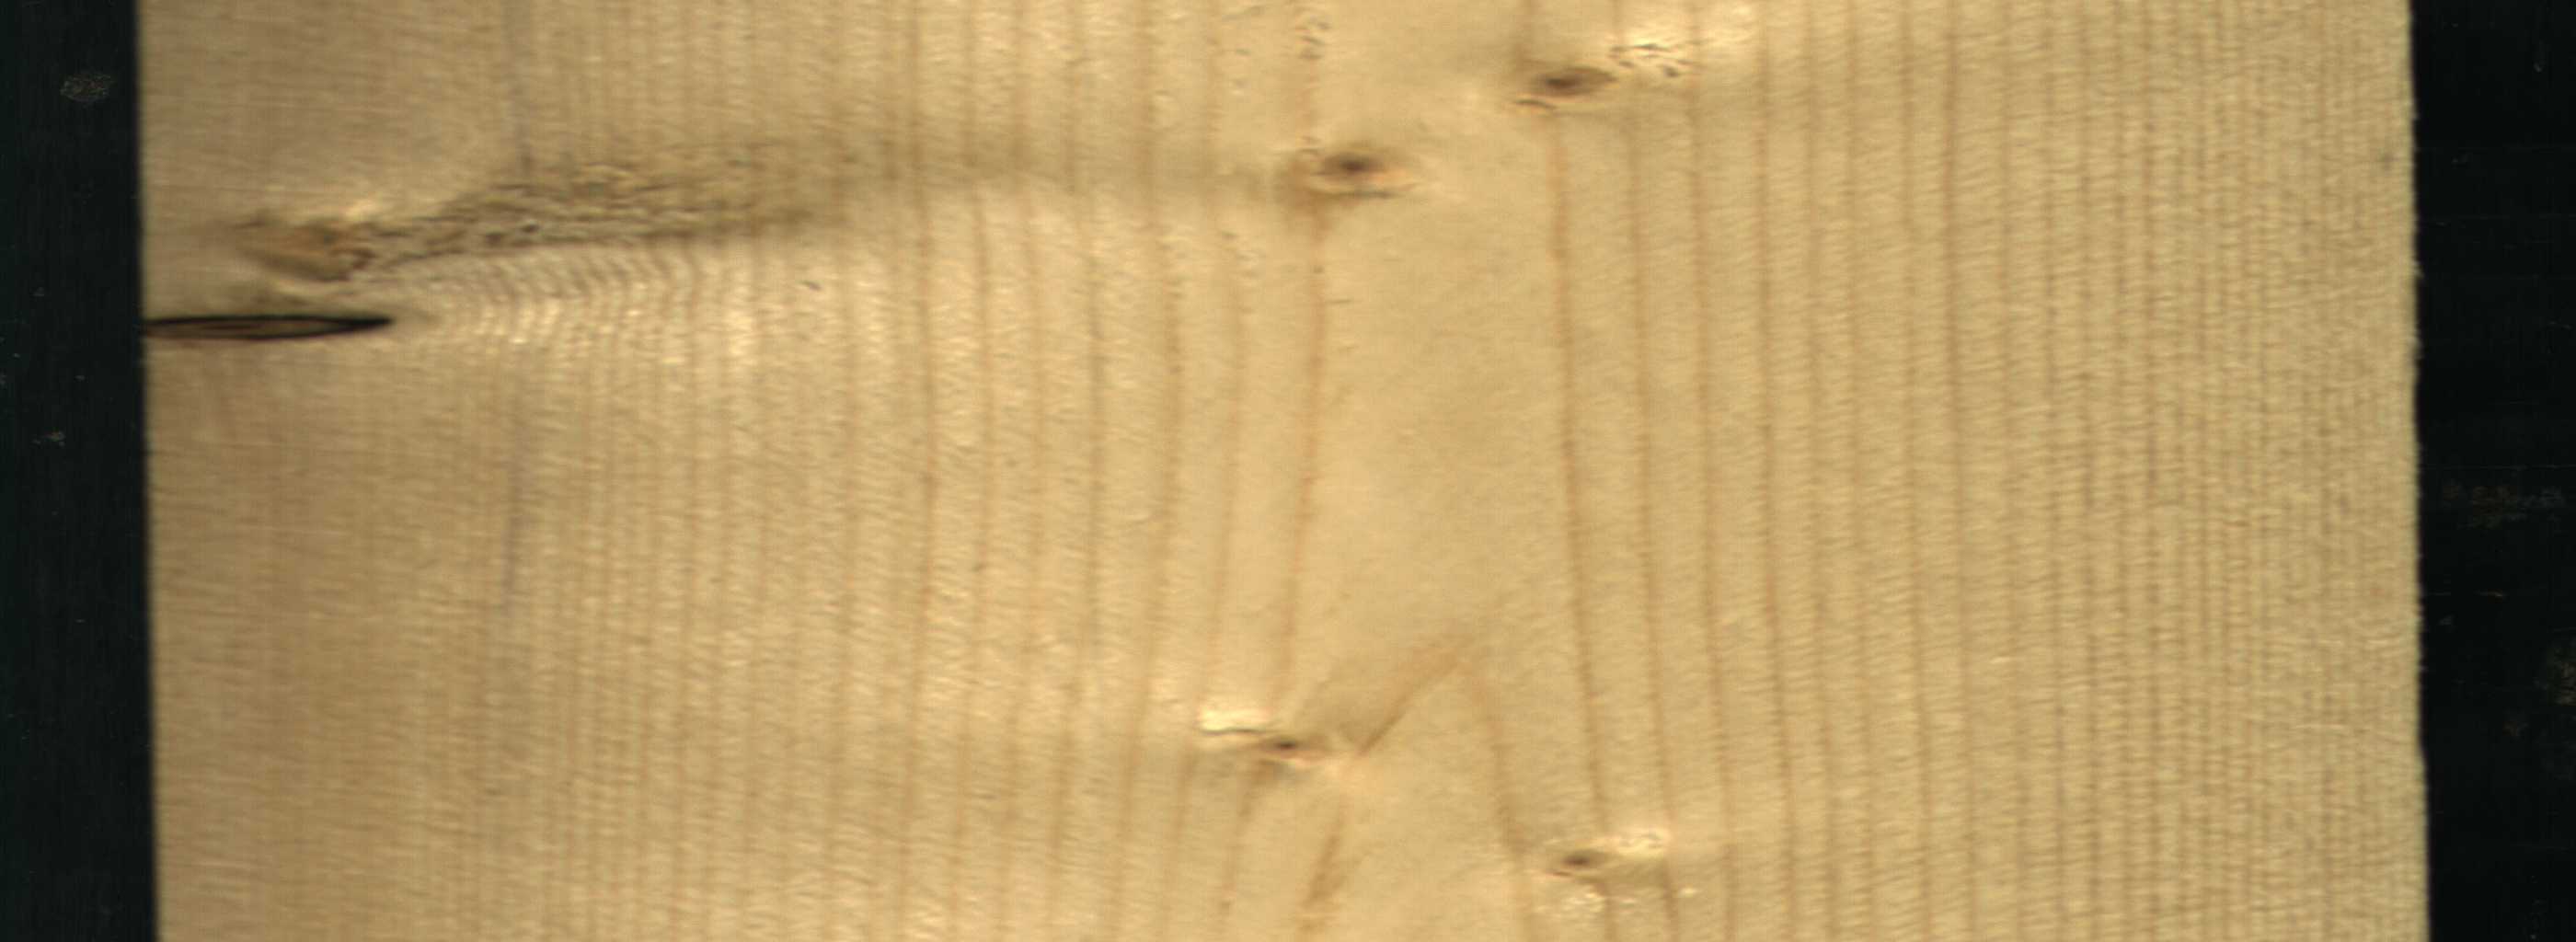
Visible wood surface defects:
Dead_Knot
Live_Knot
Live_Knot
Live_Knot
Live_Knot